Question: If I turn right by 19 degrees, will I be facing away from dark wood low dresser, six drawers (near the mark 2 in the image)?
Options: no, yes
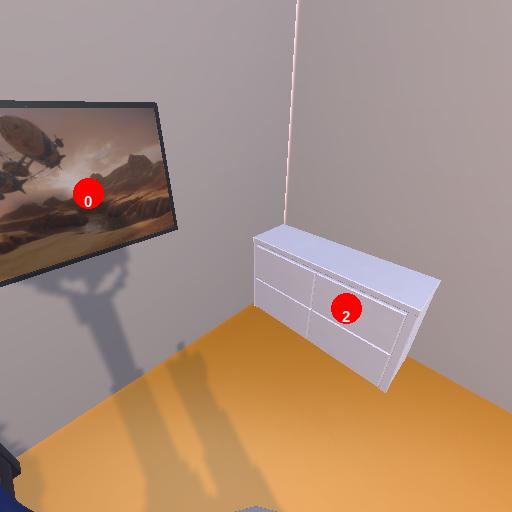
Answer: no